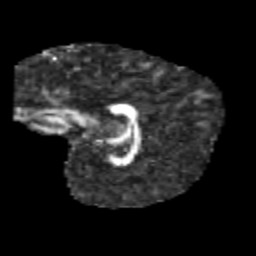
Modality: FA
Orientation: sagittal
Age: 9
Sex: female
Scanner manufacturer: siemens
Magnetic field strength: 3 T
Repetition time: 3.8 s
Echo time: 0.07 s